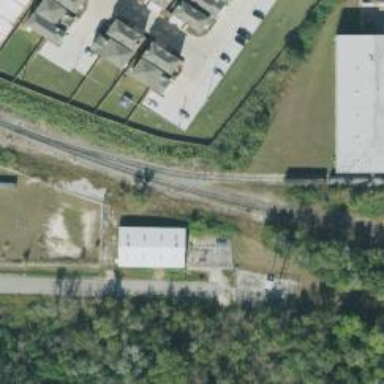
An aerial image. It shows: Railway spur service.